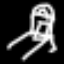
Label: bed